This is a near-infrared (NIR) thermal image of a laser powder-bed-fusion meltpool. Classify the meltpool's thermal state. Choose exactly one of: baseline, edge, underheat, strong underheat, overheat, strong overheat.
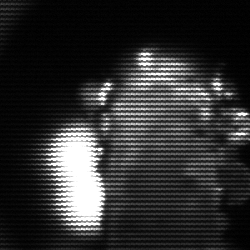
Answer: strong underheat